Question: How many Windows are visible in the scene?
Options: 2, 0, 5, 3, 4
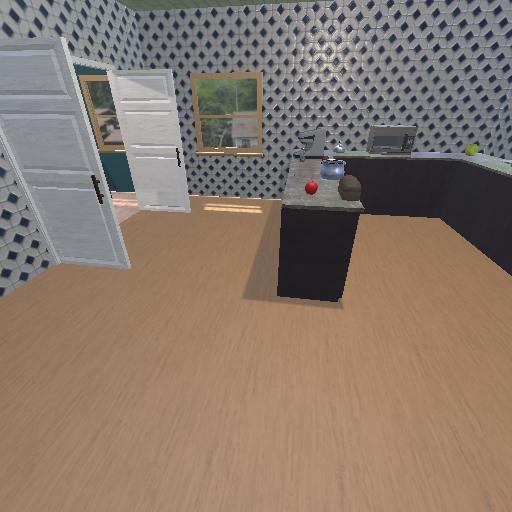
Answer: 2